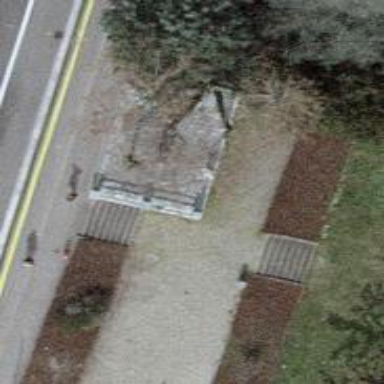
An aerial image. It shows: Set of steps on the road.